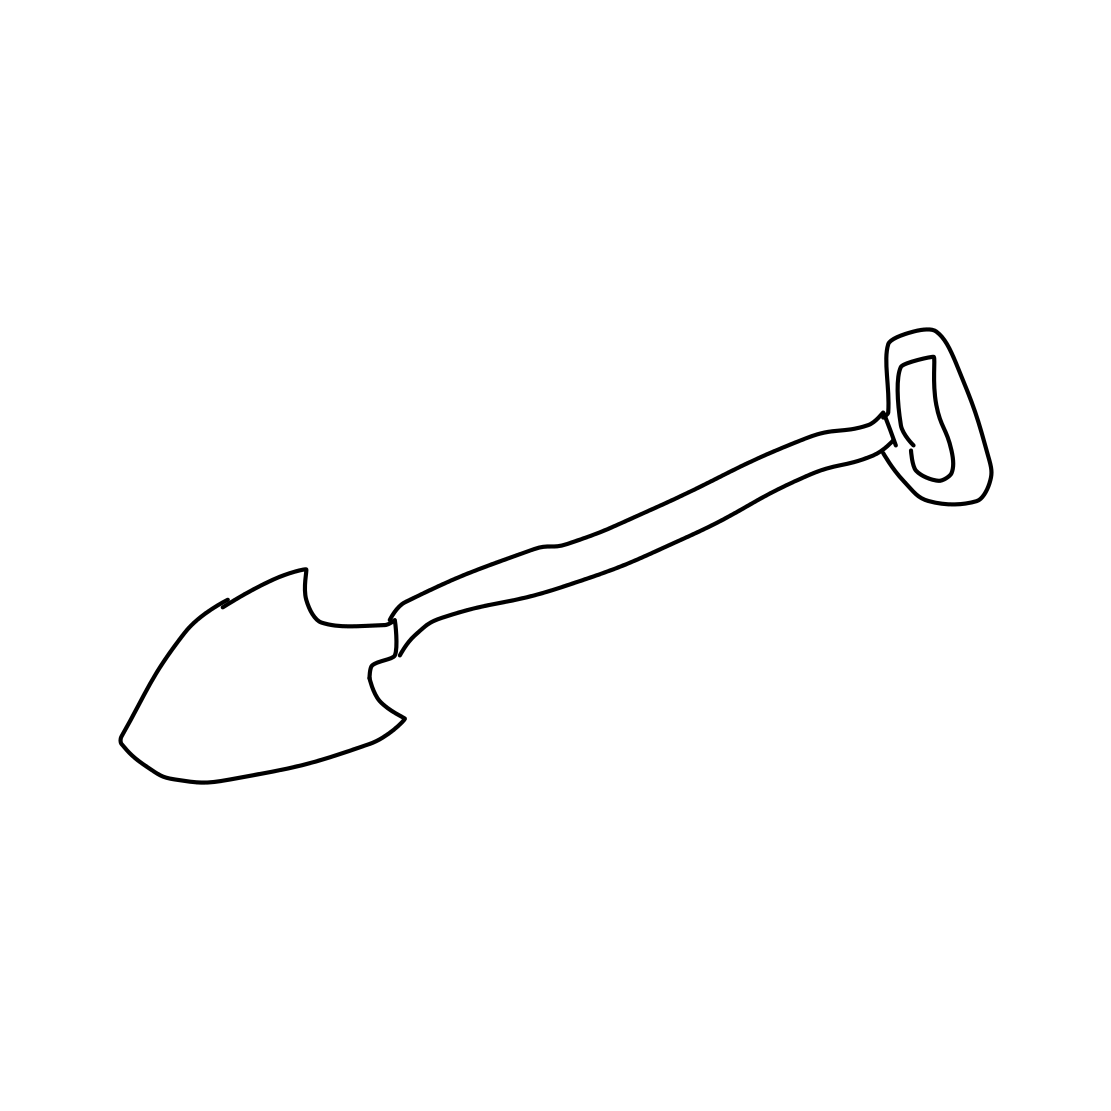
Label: shovel